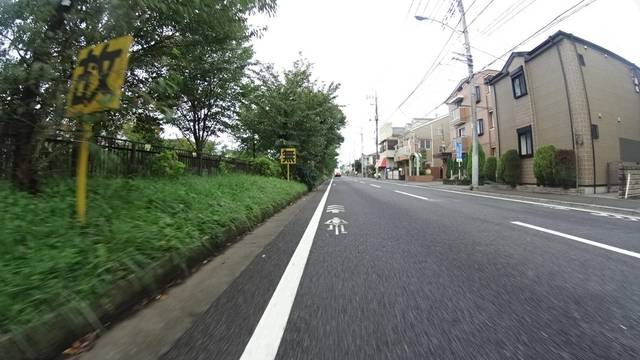
Region: Japan
Coordinates: 35.713, 139.517